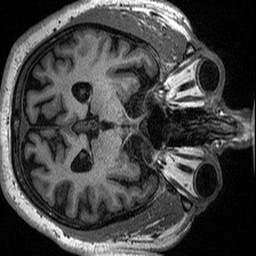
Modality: T1w
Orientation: axial
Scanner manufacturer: siemens
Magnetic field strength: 3 T
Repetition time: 2.2 s
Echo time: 0.00234 s